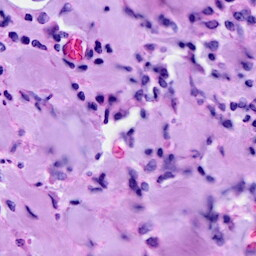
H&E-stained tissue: Breast